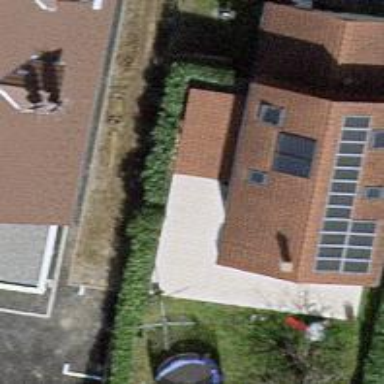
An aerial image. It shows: House with gabled roof oriented along the building.